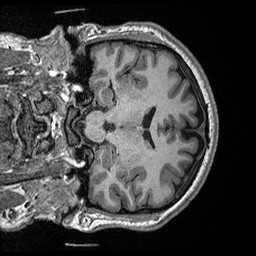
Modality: T1w
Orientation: coronal
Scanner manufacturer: ge
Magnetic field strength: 3 T
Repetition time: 2.349 s
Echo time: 0.002968 s